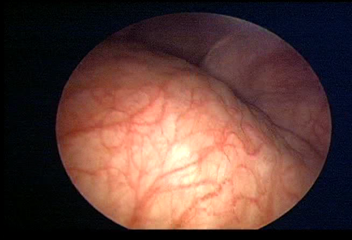
Modality: WLC
Class: Normal mucosa
Bladder cancer association: No